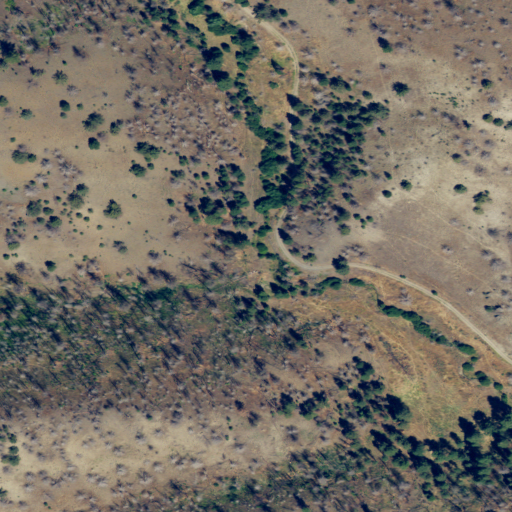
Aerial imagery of valley in Oregon named Grouse Gulch containing shrub, grassland, and evergreen forest